九年级 · 立体几何学

如图是一个由 5 个相同的正方体组成的立体图形，它的主视图是 ( )
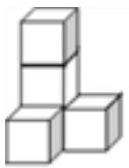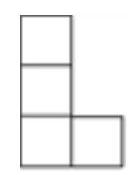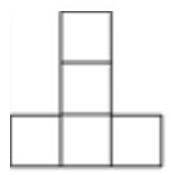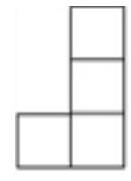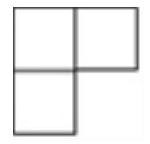
A.

B.

C.

D.

答案: A
解析: A

【解析】试题分析: 从正面看, 左边一列有三个小正方形, 右边有一个小正方形.

故选 A.